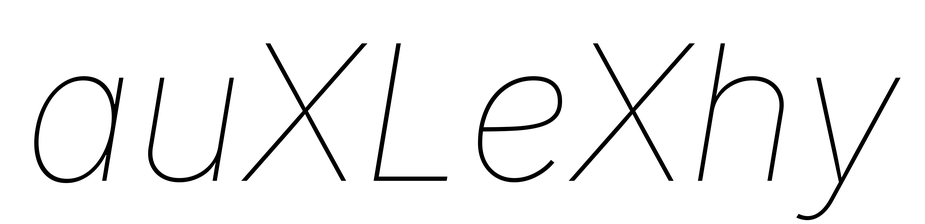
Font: Inter-Italic_Thin_Italic